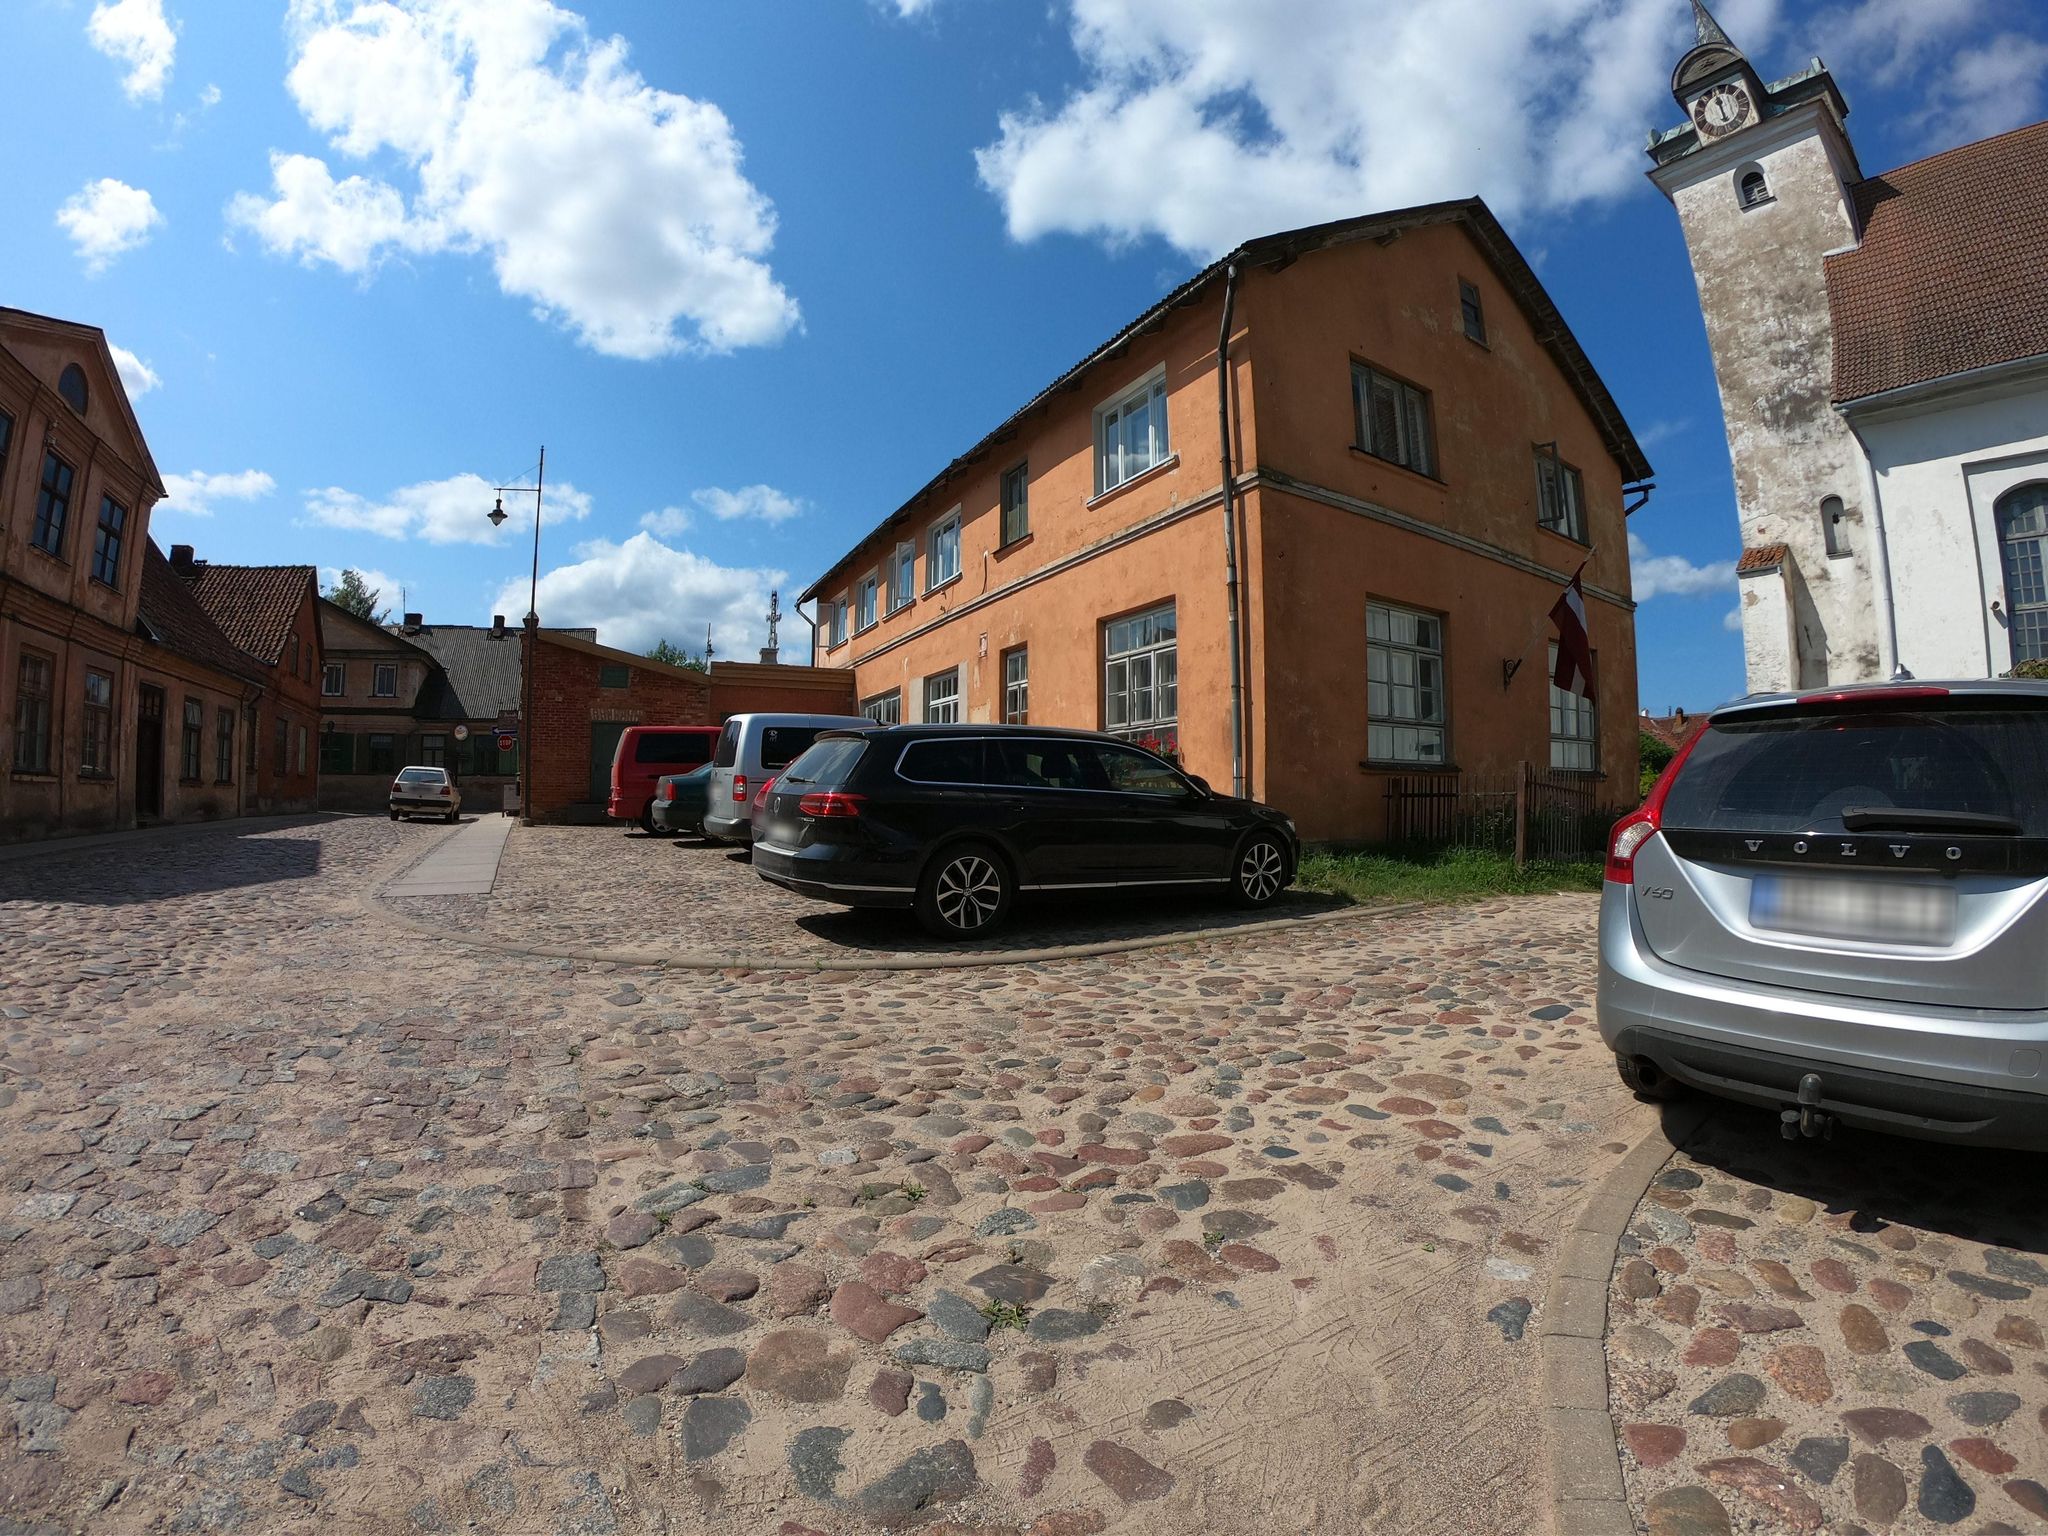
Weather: clear
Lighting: day
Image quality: good
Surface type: walking surface
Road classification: service, path
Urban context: rural cluster
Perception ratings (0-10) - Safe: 4.17, Lively: 8.18, Beautiful: 7.59, Boring: 4.85, Depressing: 2.27, Wealthy: 9.14